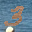
Label: 3